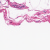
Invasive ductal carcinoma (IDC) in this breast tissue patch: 0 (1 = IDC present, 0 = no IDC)